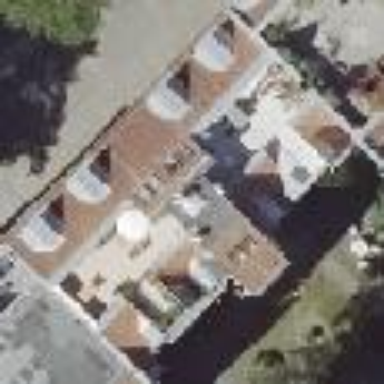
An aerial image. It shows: Building consisting of apartments with double saltbox roof shape.